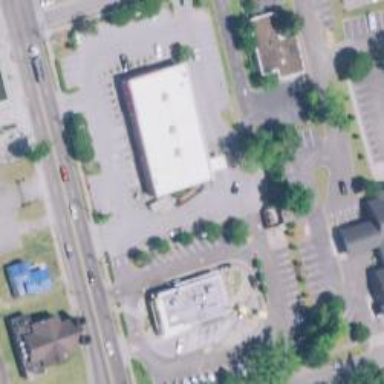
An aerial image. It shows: Pharmacy providing healthcare services.